Chest X-ray:
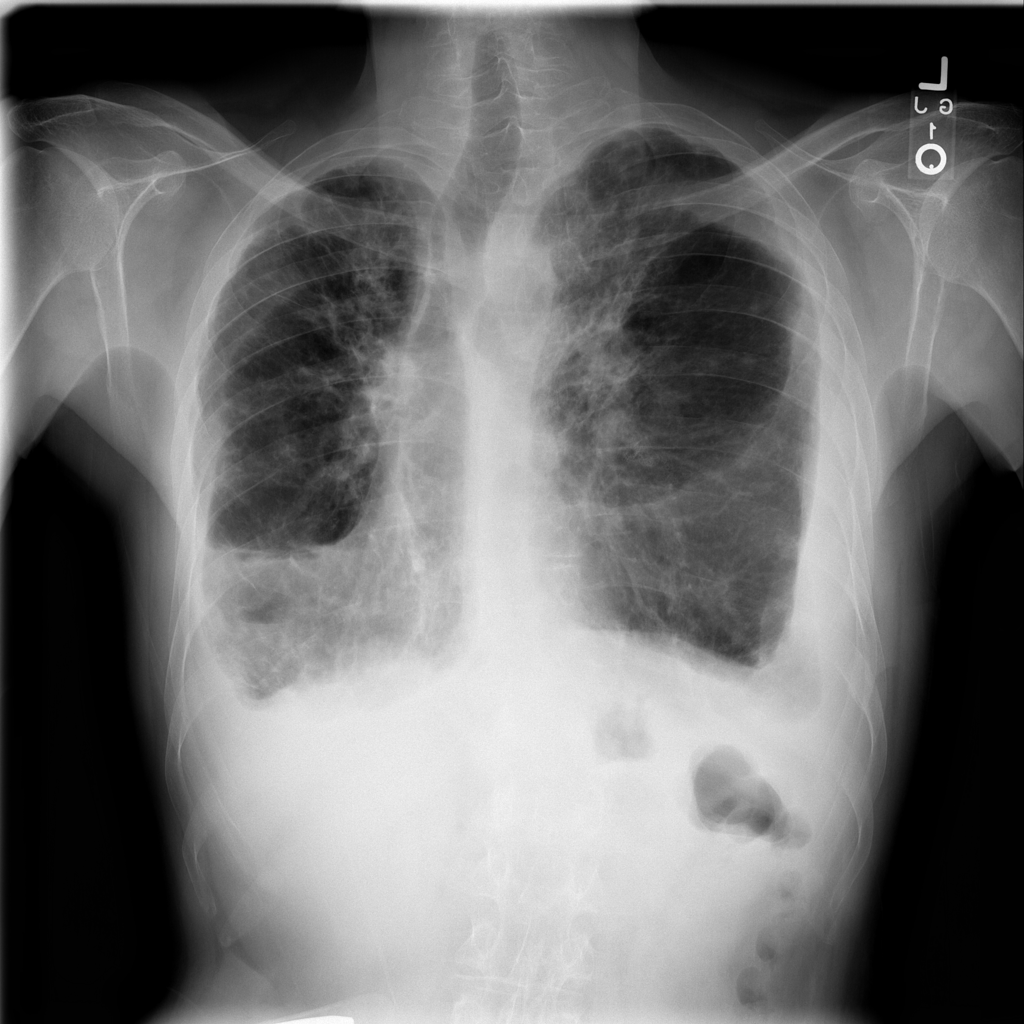
Findings: Fibrosis, Effusion, Emphysema, Pleural Thickening
No abnormal finding: no